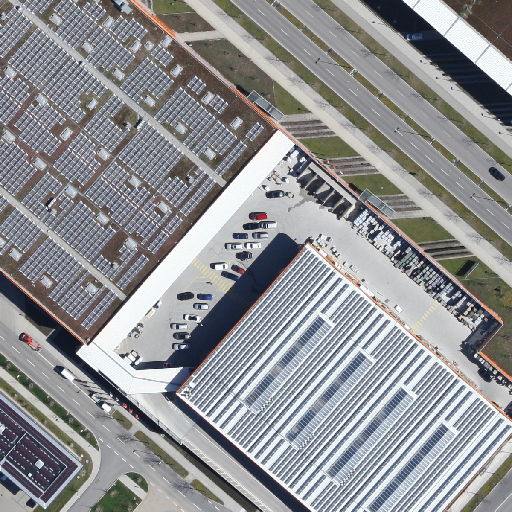
Referring expression: paved road along with tree